Interaction volume radius: 5 \u00c5
Interaction volume height: 25 \u00c5
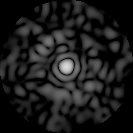
Disorder parameter: 0.8178